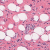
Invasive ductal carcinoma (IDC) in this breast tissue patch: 1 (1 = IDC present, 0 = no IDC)